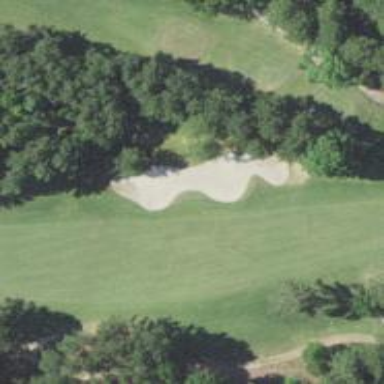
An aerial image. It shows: Sandy area is golf bunker.